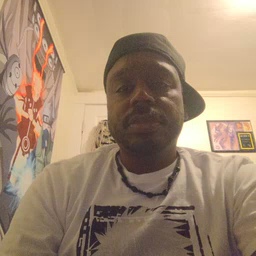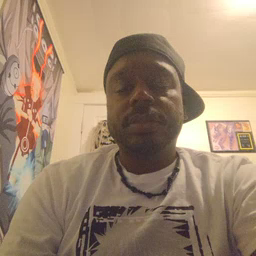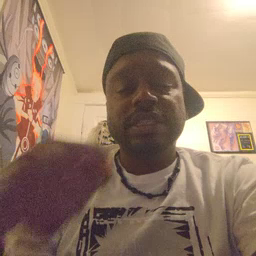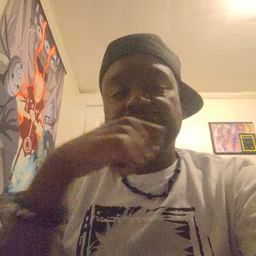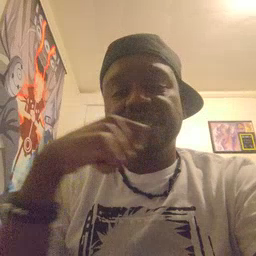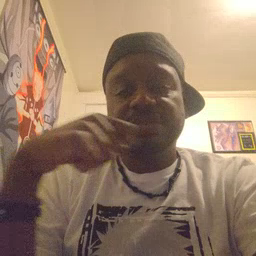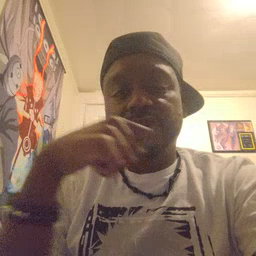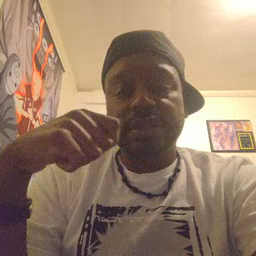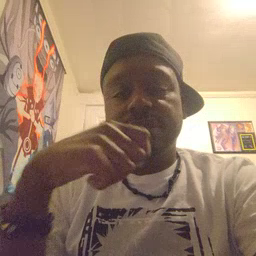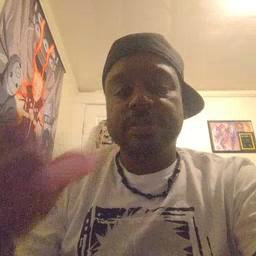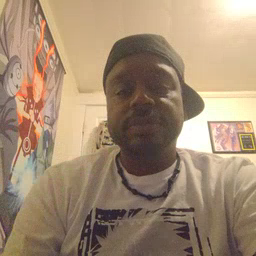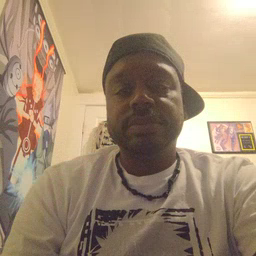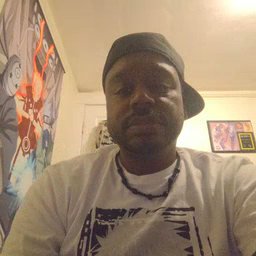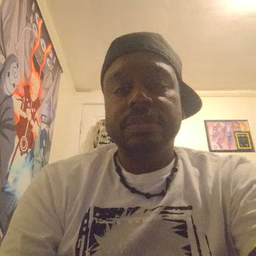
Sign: toothbrush